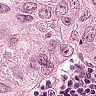
Metastatic tissue present: yes